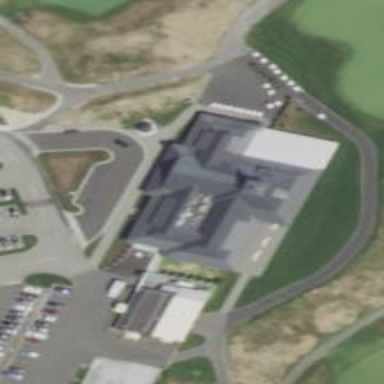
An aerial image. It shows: Clubhouse building for golf.